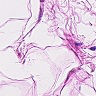
Metastatic tissue present: no